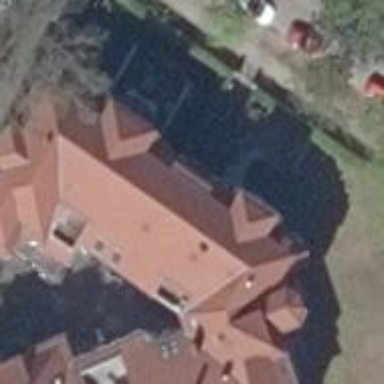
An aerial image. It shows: Apartments building with mansard roof.